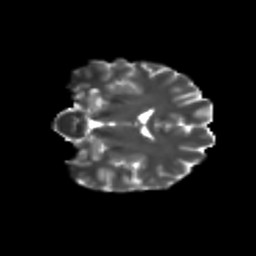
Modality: T2w
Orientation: coronal
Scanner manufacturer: siemens
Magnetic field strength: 3 T
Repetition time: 9.2 s
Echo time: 0.084 s